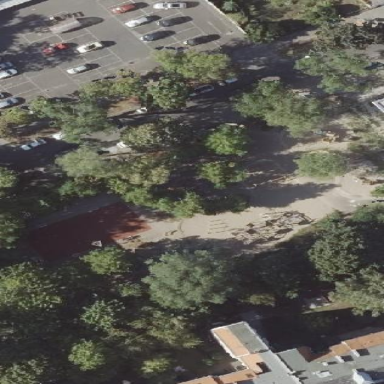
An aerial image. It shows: Playground area for leisure land.